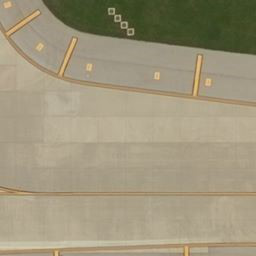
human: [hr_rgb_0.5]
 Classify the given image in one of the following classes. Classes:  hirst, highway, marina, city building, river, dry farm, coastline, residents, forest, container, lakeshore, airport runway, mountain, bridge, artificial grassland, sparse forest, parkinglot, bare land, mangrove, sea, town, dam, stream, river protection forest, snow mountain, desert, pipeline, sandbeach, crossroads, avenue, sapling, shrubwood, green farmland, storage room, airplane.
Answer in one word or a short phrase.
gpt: airport runway